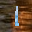
Label: 1